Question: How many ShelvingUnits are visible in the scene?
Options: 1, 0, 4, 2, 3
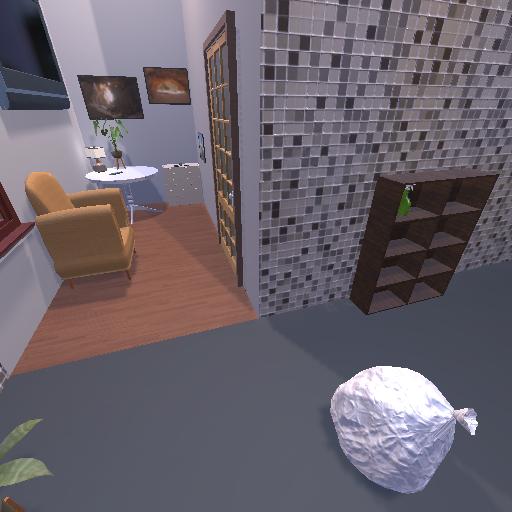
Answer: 1